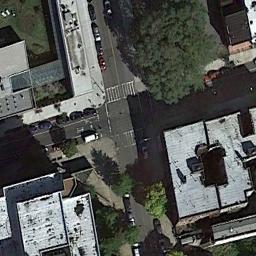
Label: intersection